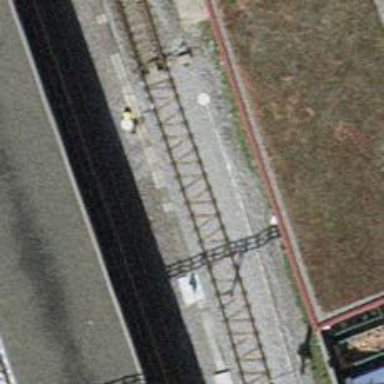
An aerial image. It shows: Siding railway track with one set of rails.